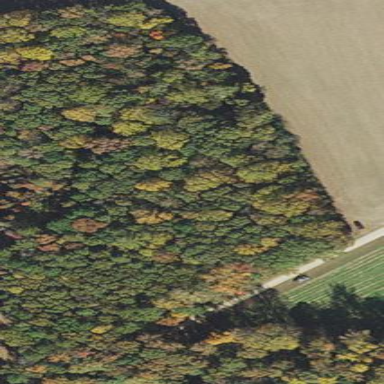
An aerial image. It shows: Serene woodland landscape.